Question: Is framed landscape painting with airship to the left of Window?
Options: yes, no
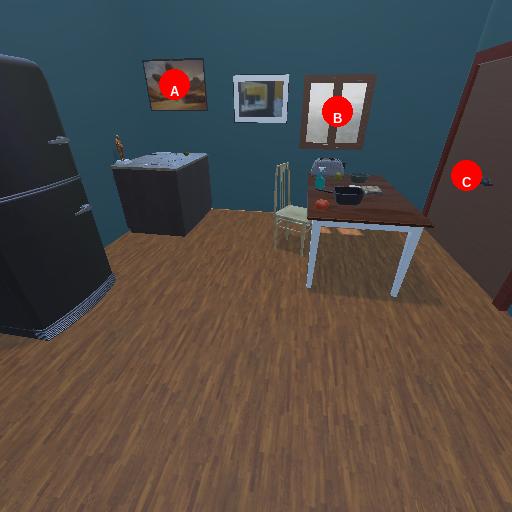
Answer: yes